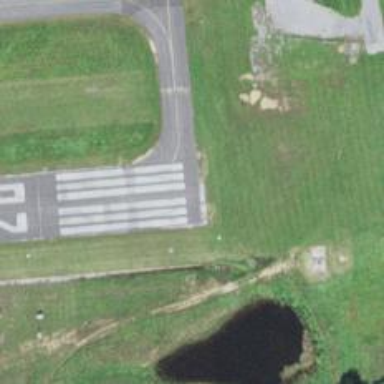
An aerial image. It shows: Runway surface made of asphalt at airport.